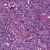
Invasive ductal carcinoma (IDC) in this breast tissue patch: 1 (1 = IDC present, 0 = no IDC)